Question: I need a regrex to get the value in the below format
Code=ABC&cellNo=314&payType=0&transmission=MANUAL&vendorId=ET&toggleSelctd=0&uniqueId=39
This is a sample code is attached in the below screenshot
but however the regrex which i have created fetches data for one value but i need the same in the above format, for example below are the regrex.
1. name="cellNo" type="hidden" value="(.+?)" value="(.+?)
2. name="transmission" type="hidden" value="(.+?)"
Thanks

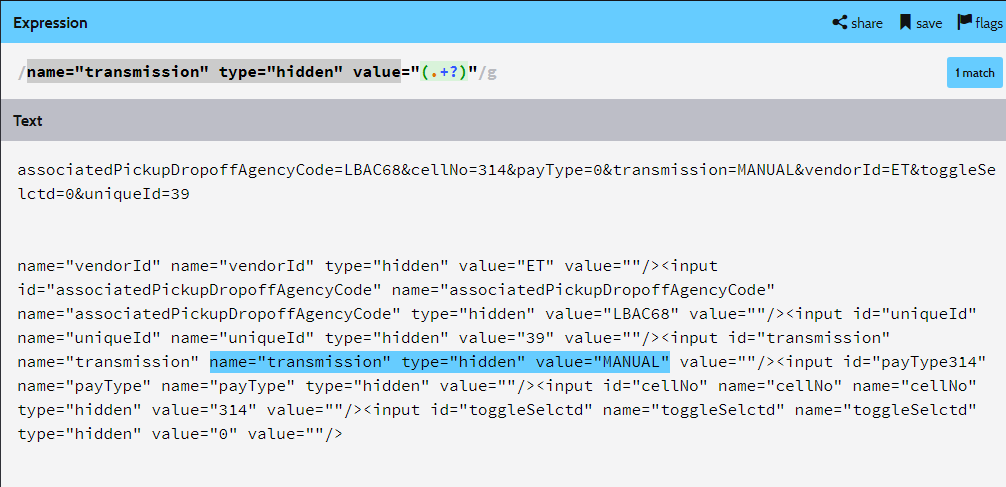
Answer: <URL> for fetching data from the HTML pages so you should be able to extract the required values using the following configurations:
1. For MANUAL: Reference Name: anything meaningful, i.e. transmission CSS/JQuery Expression: input[id=transmission] Attribute: value
2. For 314 Reference Name: anything meaningful, i.e. CellNo CSS/JQuery Expression: input[id=CellNo] Attribute: value
See <URL> article for more information.
---
I think response markup is a little bit flaky as <URL> to check response data and raise issues on validation errors.